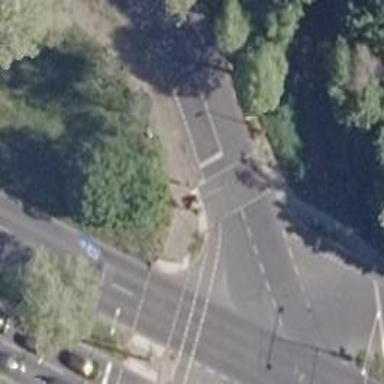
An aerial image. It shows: Road with traffic signals.